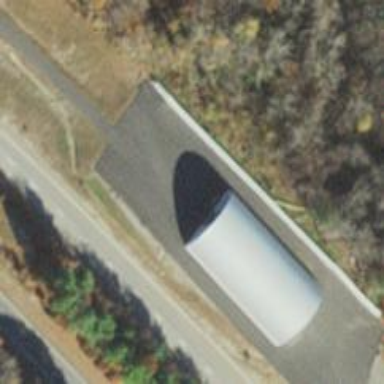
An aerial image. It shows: Abandoned rest area along service road with asphalt surface.